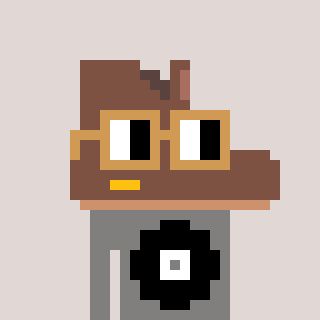
a pixel art character with square brown glasses, a boot-shaped head and a bluegrey-colored body on a warm background